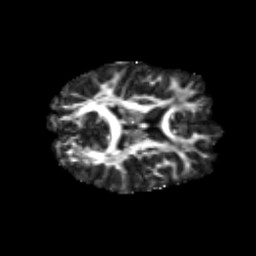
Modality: FA
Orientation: axial
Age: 21
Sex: male
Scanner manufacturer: siemens
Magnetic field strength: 3 T
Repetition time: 3.5 s
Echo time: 0.125 s